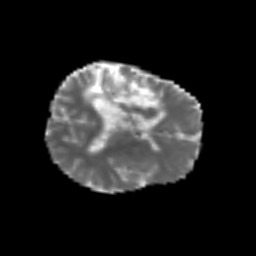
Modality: MD
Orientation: axial
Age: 54
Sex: male
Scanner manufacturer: siemens
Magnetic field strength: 3 T
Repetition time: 3.2 s
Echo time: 0.081 s